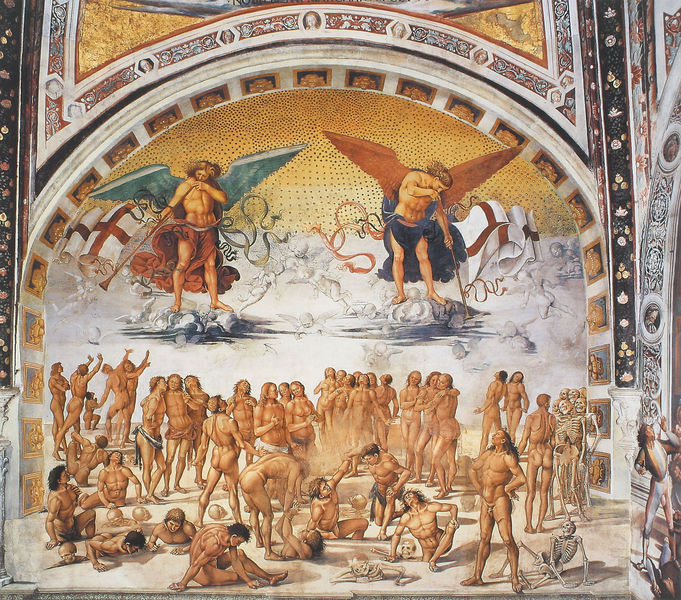
Titel: Cappella Nuova (Cappella della Madonna di S. Brizio)
Künstler: Fra Angelico
Standort: Orvieto, Dom, Cappella Nuova (Cappella della Madonna di S. Brizio) (EU - I - Umbrien)
Schlagwörter: flügel, himmel, nackt, weiß, wolken, gelb, menschen, männer, rot, gericht, wand, schädel, tod, kirche, kreis, engel, bogen, fahnen, fahne, flagge, rundbogen, kuppel, nackte, tote, skelett, hölle, schreien, apsis, fresko, bänder, posaune, erzengel, michael, sechseck, gerippe, trompete, skelette, gabriel, verkündung, sünder, menschheit, rotes kreuz, 12 apostel, verzweirung